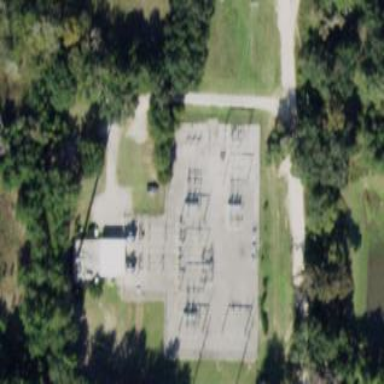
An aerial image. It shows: Outdoor distribution level power substation.